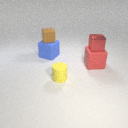
large red rubber cube below small red metal cube